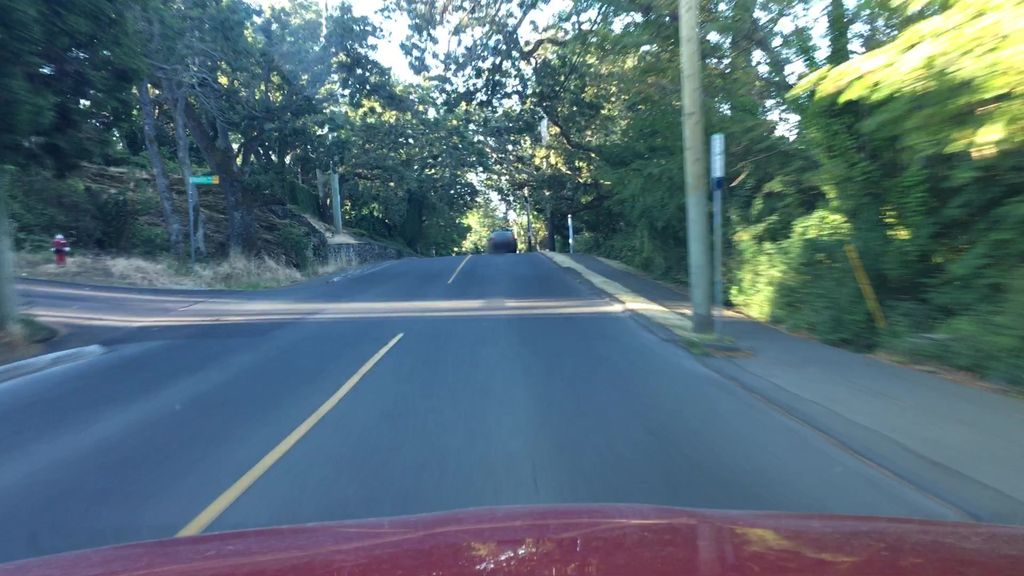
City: victoria